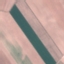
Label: AnnualCrop